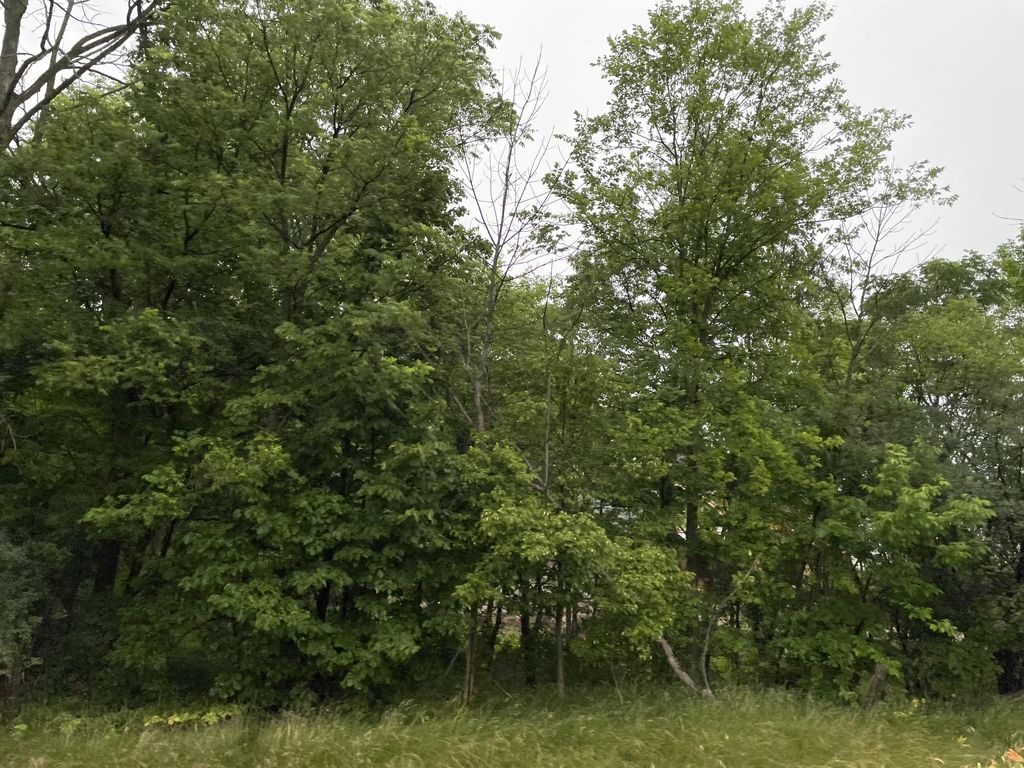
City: kitchener-waterloo